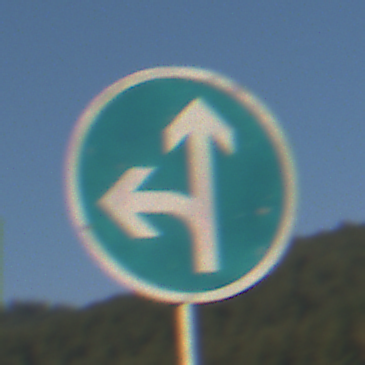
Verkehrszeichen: VorgeschriebeneFahrtrichtungGeradeausOderLinks
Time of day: MorningAfternoon
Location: Outdoor (Nature)
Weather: PartlyCloudy
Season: NotSpecified
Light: Natural